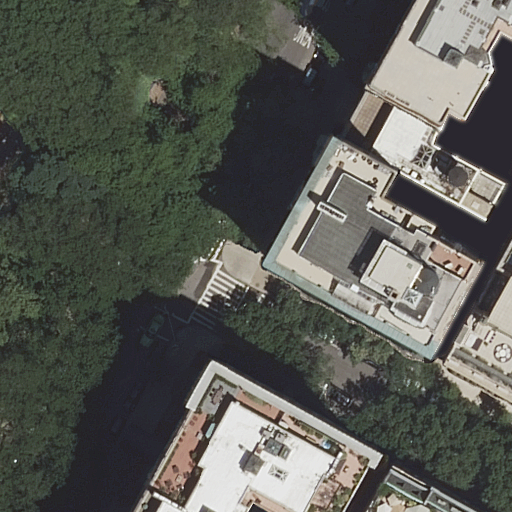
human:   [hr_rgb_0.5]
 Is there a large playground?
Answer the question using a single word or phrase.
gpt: yes

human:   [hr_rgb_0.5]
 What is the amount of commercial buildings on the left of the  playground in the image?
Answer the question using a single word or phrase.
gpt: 0

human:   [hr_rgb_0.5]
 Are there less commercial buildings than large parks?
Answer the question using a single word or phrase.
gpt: yes

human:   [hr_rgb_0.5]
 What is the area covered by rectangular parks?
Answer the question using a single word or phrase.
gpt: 10631m2

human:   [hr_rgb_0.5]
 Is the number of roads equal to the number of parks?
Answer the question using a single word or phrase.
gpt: no

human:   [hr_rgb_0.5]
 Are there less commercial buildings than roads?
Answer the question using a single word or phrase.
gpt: yes

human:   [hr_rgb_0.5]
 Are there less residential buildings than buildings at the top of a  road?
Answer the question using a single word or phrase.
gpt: no

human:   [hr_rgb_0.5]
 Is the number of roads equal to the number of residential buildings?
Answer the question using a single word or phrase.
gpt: no

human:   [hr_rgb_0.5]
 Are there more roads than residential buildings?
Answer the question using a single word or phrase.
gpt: no

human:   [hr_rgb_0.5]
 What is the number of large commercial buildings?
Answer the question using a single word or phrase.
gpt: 0

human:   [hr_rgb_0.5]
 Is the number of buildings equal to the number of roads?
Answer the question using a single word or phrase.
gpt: no

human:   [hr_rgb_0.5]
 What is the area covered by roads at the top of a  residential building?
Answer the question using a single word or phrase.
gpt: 0m2

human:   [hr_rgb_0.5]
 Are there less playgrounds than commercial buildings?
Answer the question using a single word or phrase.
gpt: no

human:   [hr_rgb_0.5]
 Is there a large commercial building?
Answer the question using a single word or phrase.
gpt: no

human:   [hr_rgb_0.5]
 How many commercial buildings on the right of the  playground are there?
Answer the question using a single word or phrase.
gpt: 0

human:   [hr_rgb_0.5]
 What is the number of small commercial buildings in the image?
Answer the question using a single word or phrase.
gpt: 0

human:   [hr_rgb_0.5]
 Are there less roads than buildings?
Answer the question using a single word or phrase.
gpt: yes

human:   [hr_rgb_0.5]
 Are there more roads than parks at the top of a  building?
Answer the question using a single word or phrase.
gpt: yes

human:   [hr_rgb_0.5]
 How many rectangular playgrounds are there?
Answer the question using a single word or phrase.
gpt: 0

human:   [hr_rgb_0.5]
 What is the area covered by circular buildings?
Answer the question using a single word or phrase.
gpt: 0m2

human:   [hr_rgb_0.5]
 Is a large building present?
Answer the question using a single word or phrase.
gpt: yes

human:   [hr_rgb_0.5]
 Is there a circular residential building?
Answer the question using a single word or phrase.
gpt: no

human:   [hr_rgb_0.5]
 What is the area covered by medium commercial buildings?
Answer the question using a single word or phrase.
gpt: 0m2

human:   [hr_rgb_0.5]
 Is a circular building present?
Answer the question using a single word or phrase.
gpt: no

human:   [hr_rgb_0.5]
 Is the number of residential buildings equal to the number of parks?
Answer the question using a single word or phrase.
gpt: no

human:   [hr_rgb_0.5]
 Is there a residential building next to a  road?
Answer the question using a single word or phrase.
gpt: yes

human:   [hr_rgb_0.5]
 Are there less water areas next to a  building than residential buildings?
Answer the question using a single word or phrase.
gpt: yes

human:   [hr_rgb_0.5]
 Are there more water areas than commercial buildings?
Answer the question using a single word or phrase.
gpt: no

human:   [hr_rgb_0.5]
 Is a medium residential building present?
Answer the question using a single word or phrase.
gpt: yes

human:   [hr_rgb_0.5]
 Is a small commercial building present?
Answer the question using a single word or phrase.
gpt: no

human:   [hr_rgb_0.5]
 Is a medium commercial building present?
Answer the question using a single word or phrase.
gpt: no

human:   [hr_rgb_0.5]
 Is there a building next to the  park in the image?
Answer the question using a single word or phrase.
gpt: yes

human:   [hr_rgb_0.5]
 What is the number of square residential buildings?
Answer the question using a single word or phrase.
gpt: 0

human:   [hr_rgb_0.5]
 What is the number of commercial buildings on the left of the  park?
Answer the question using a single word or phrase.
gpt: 0

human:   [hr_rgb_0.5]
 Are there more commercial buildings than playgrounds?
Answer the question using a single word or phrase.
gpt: no

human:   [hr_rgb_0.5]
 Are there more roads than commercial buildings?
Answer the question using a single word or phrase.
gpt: yes